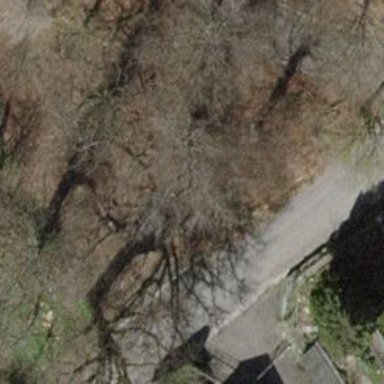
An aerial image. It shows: Path on the ground.